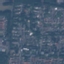
Land use / land cover: Residential